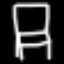
Label: chair